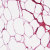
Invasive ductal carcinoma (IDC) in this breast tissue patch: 0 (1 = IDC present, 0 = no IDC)